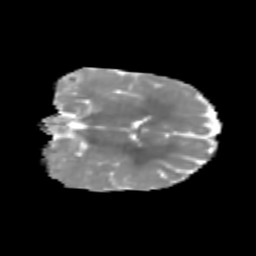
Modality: MD
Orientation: coronal
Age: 6
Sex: female
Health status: healthy